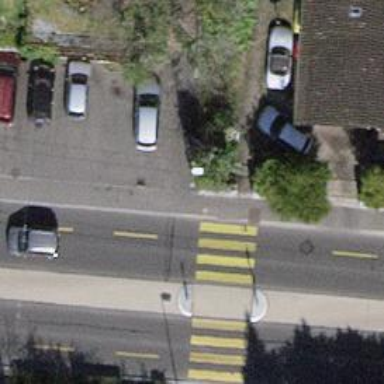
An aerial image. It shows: Asphalt sidewalk along the footway.